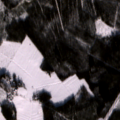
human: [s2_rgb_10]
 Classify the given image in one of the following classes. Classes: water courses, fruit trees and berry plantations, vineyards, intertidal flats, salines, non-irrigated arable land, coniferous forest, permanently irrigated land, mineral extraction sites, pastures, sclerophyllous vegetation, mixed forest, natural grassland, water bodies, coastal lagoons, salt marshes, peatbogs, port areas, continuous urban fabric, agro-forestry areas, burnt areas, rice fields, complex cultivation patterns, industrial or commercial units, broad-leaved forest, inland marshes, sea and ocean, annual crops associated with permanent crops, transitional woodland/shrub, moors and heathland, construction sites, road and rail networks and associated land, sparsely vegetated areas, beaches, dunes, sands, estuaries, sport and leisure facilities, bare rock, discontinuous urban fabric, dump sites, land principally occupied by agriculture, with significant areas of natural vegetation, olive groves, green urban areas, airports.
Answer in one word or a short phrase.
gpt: non-irrigated arable land, coniferous forest, mixed forest, transitional woodland/shrub